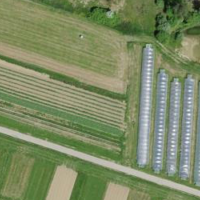
EUNIS habitat code: 25
Species observed at this site:
Milvus migrans